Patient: sex M, age 74
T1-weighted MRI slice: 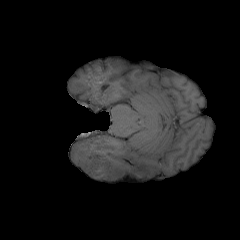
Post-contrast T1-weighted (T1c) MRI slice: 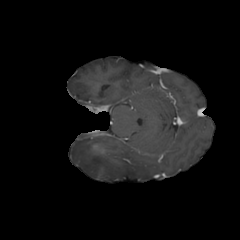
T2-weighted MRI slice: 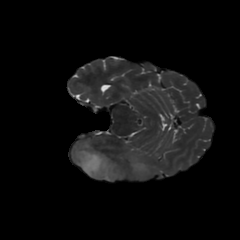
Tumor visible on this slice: yes
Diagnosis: Astrocytoma, IDH-wildtype
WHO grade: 3